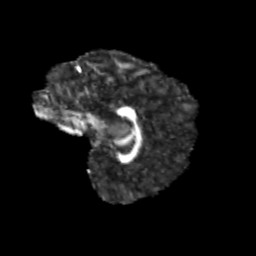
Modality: FA
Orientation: sagittal
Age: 10
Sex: female
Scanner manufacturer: siemens
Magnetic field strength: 3 T
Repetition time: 3.8 s
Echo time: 0.07 s